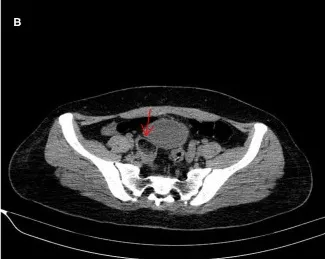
CT scan of the abdomen indicated a space-occupying lesion in right-side ovarian, later pathologically identified as mature ovarian cystic teratoma (B).
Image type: radiology (ct)